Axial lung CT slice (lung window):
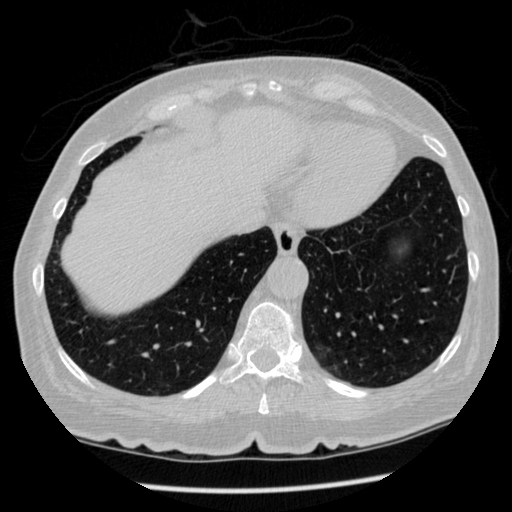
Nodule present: no